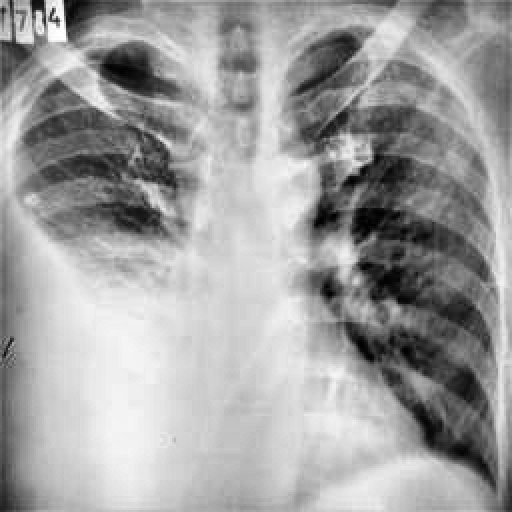
Finding: TUBERCULOSIS